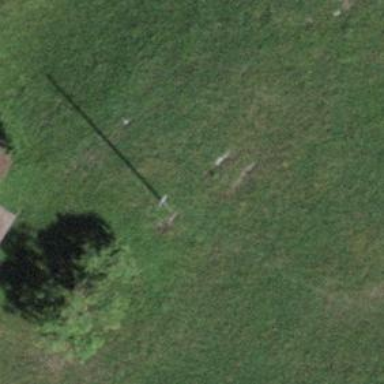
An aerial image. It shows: Utility pole in the area.